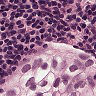
Metastatic tissue present: yes